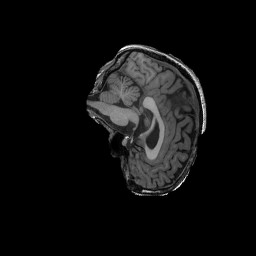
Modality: T1w
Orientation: sagittal
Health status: ill
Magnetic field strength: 3 T